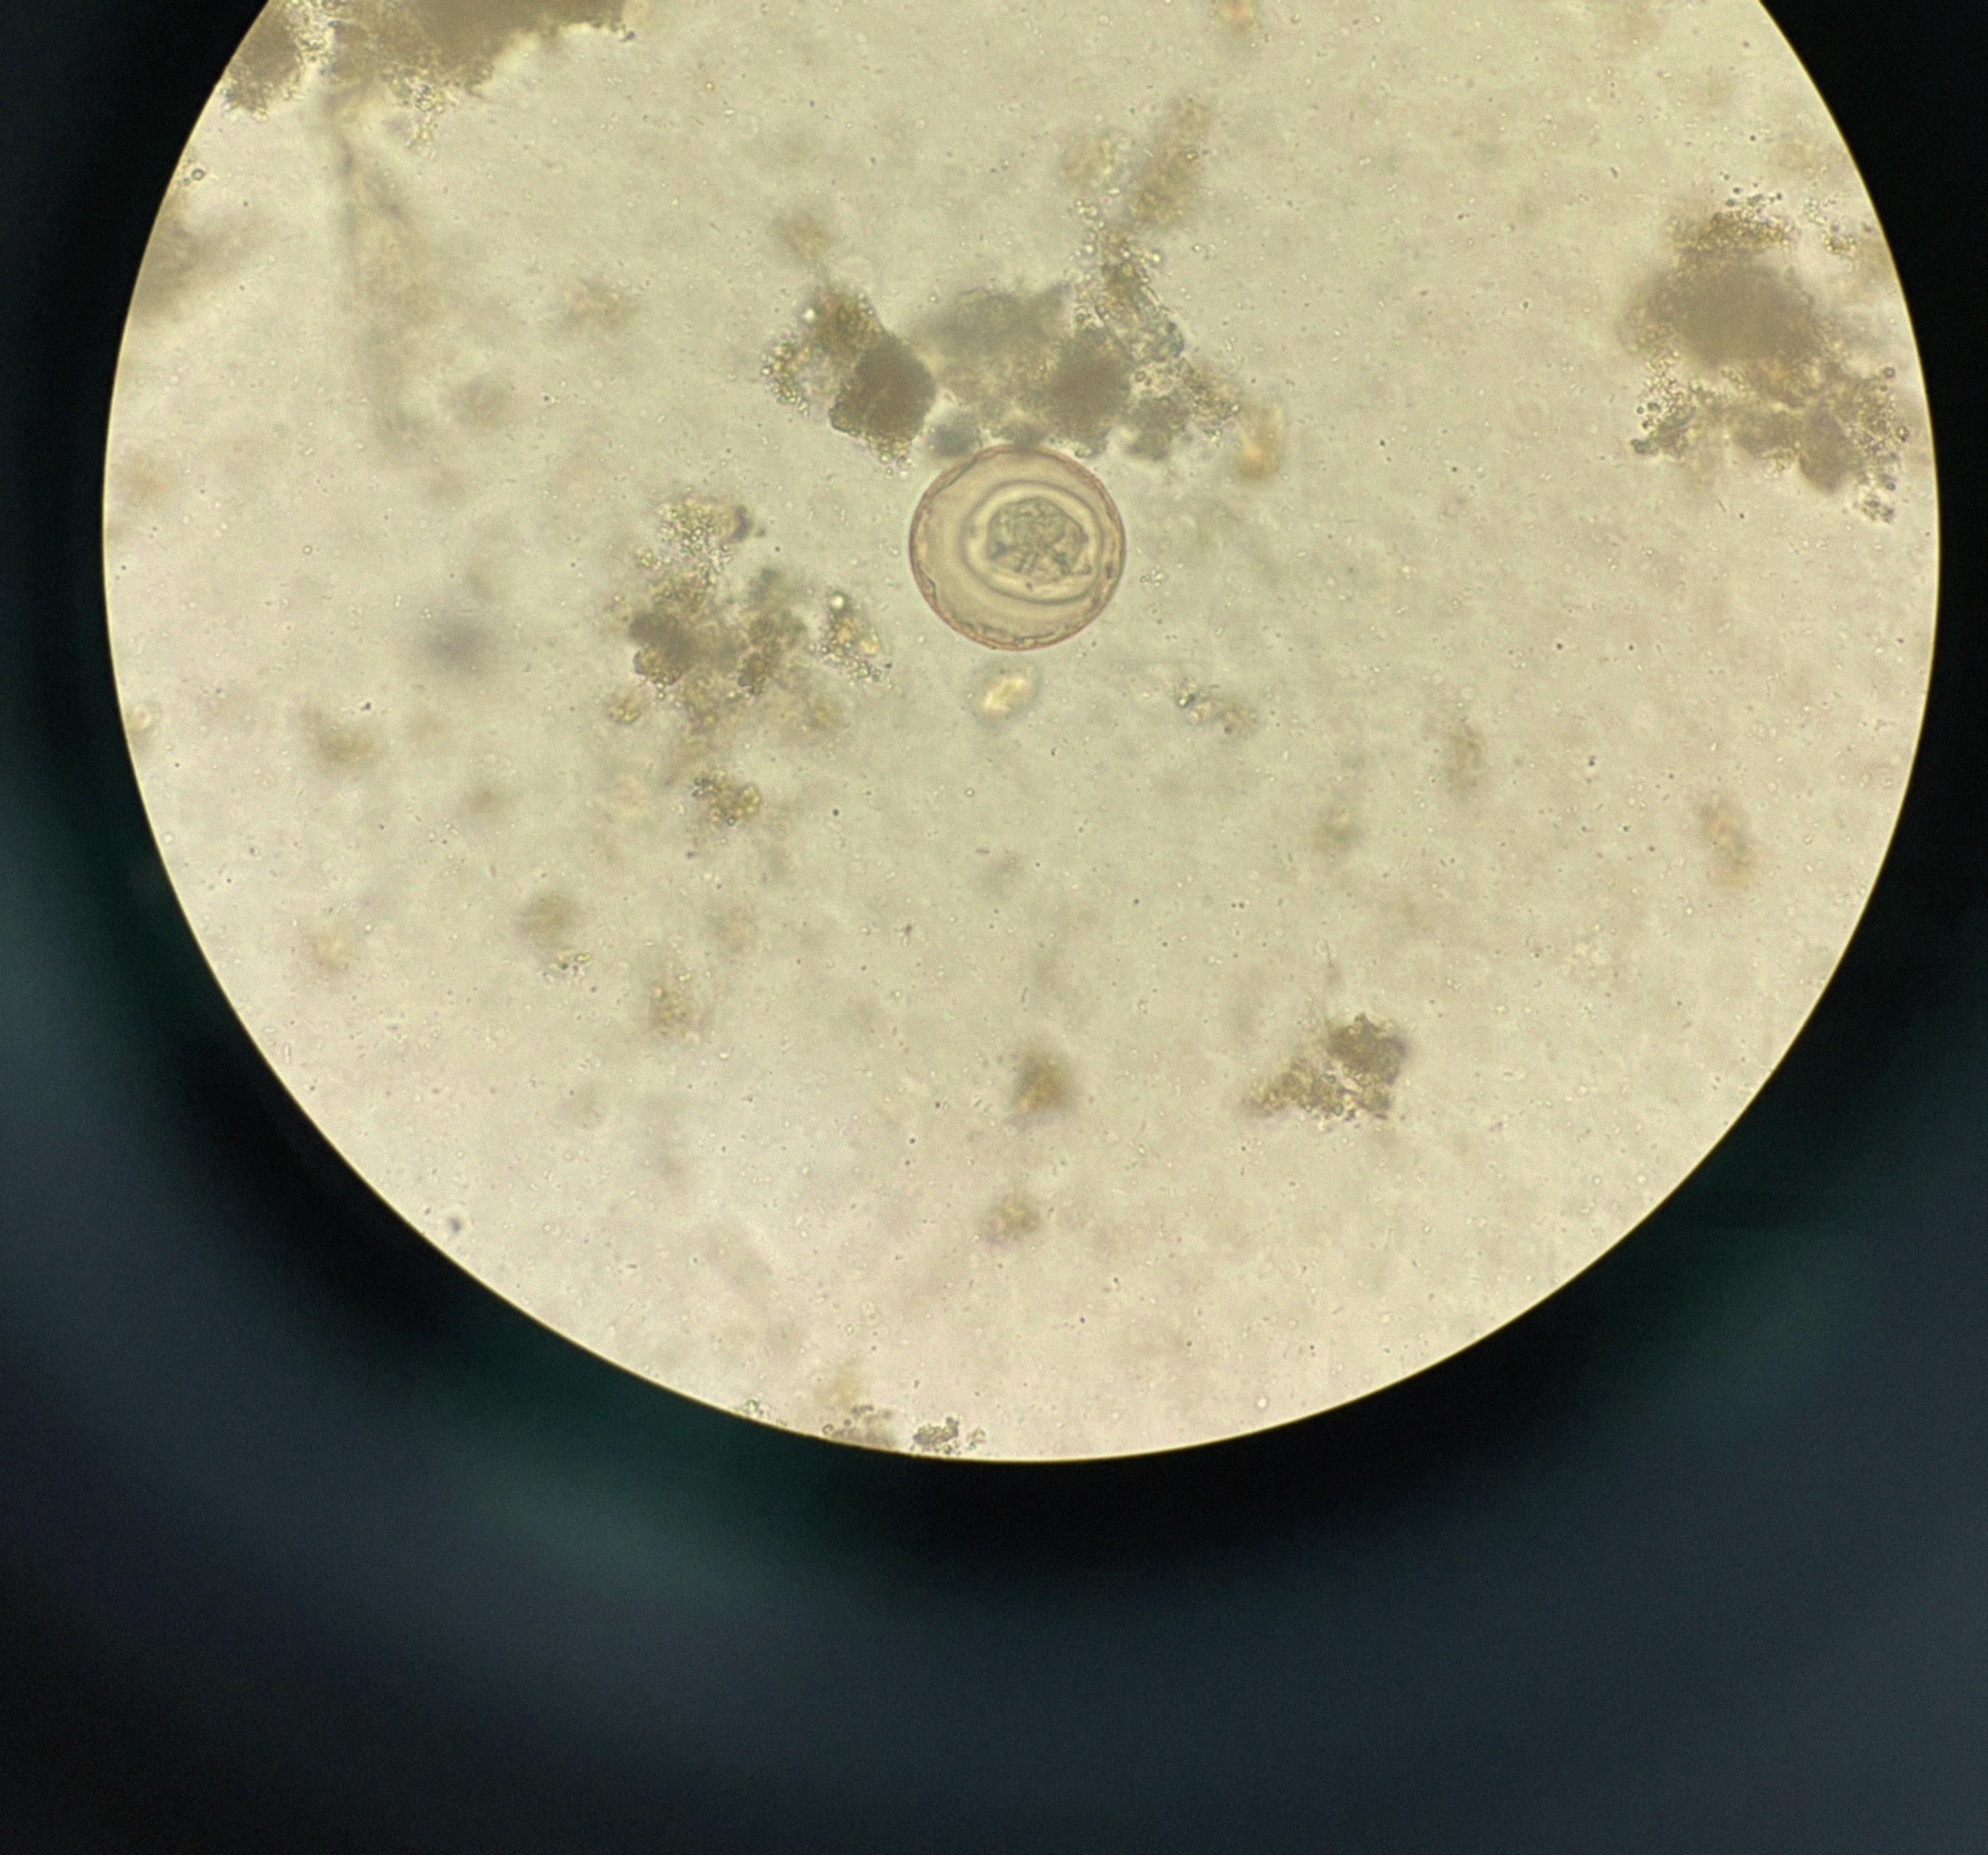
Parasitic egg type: Hymenolepis diminuta